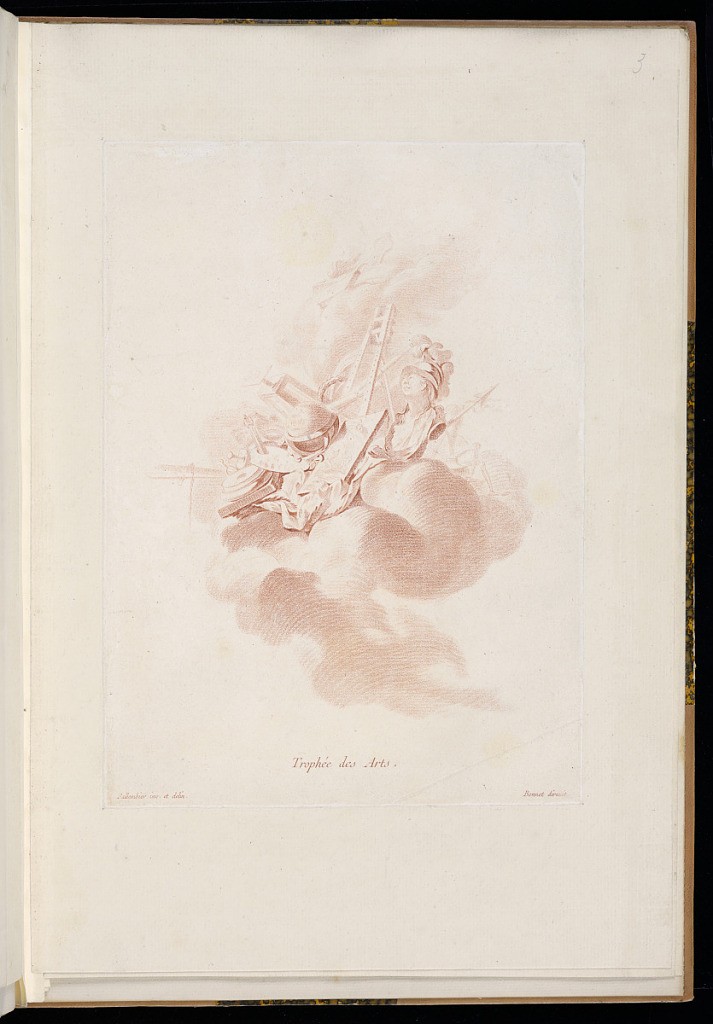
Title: Trophée des Arts
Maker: Henri Sallembier, French, ca. 1753 - 1820
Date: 1775–76
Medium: Etching and engraving (crayon manner) in red ink on laid paper
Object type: Print
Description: A design for an ornamental trophy of the arts. A vignette with objects relating to the arts and its attributes within clouds, including a globe, easel, palette, paint brushes, canvas, base of a column, sculpture bust, spears, calipers, and books. The plate is titled and signed.